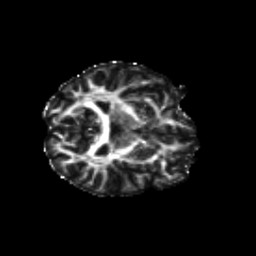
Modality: FA
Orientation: axial
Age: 49
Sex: male
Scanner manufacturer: siemens
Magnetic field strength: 3 T
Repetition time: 8.6 s
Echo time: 0.095 s